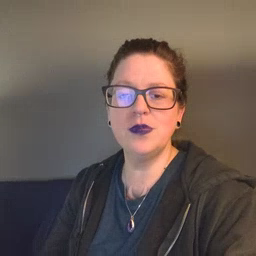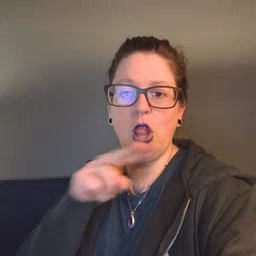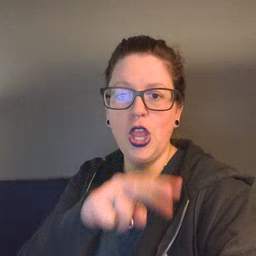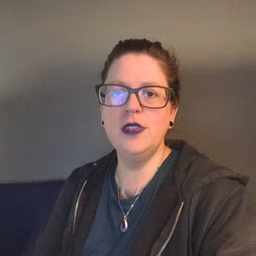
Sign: look